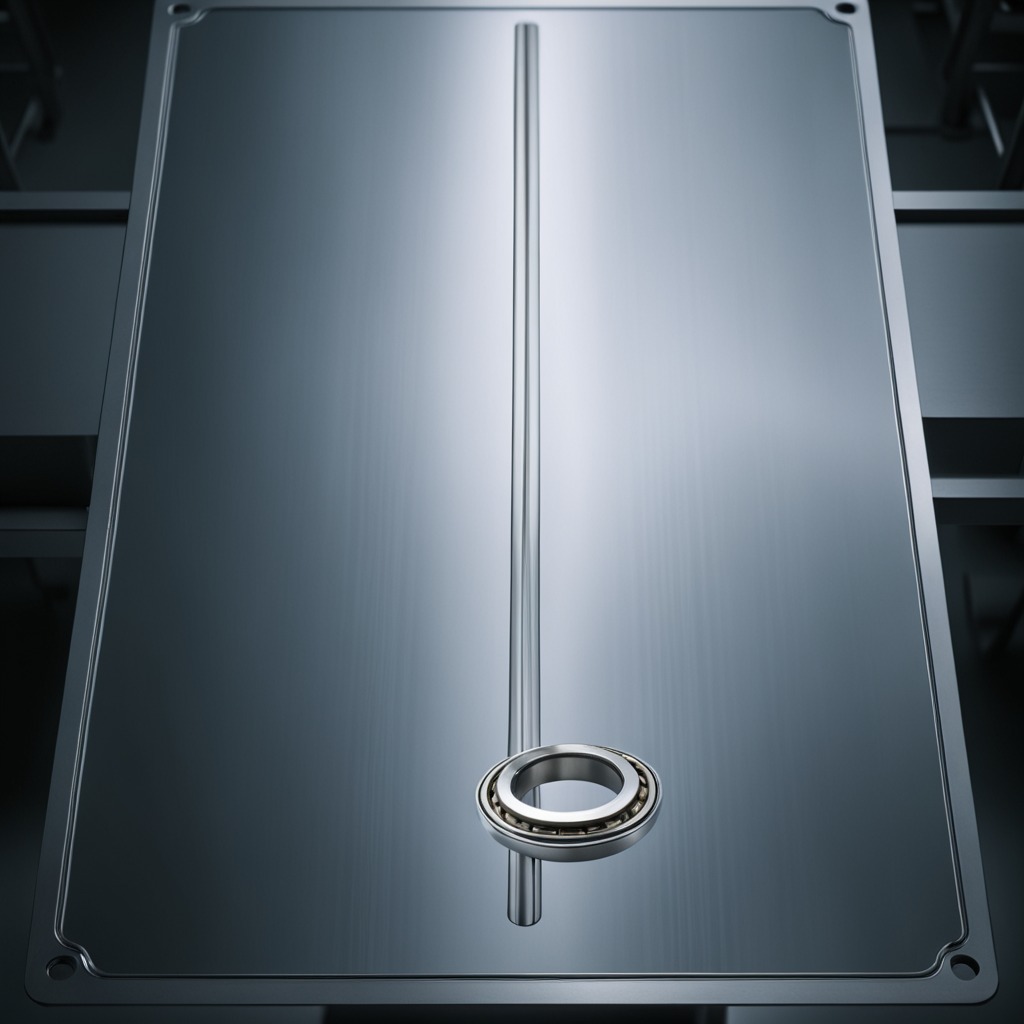
A metal ball bearing is lying on the metal table in a machine shop under fluorescent lights.